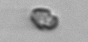
Label: Heterocapsa_rotundata